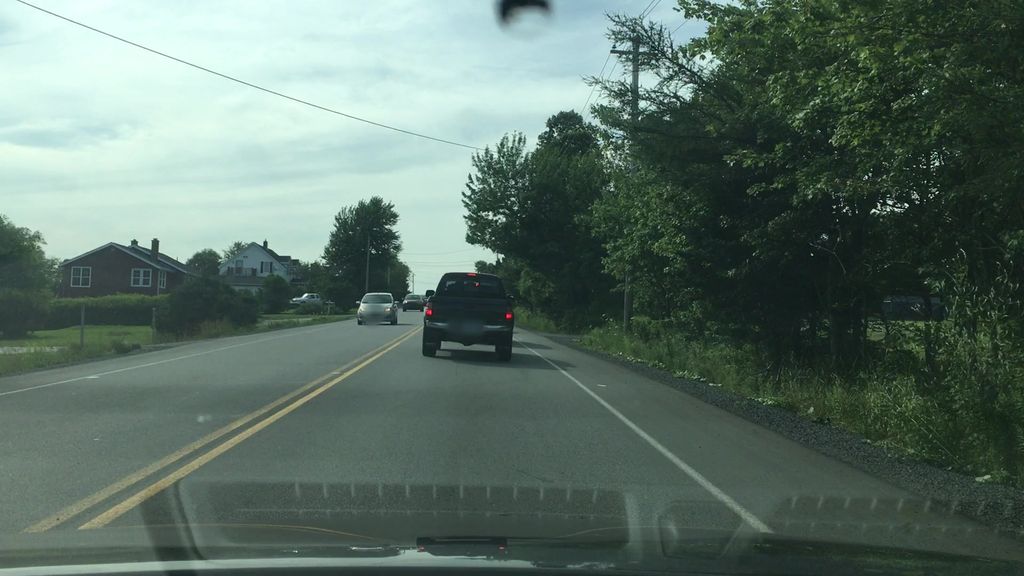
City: halifax